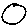
Label: circle